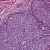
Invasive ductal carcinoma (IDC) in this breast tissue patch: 0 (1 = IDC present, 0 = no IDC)